Question: I have an input field that takes use of 'datepicker':
'''
<input id="datepicker-start_date" class="form-control text-center hasDatepicker" readonly="true" type="text">
'''
and I want to make it possible for the date to be picked only by clicking (so, no input-typing). For that purpose I enabled the 'readonly' property. But now the field looks as if it's disabled (gray background) and when I hover it, the selector hand is with a red-crossed (a "no-go") symbol:

So, how can I achieve an effect similar to "read-only", but not having the "disabled" hand-selector and etc.?
The JS code:
'''
var dateToday = new Date();
var start_date = $("#datepicker-start_date");
start_date.datepicker({
changeMonth: true,
changeYear: true,
dateFormat: "yy-mm-dd",
yearRange: "-00:+01",
minDate: dateToday,
onSelect: function (selected) {
$("#datepicker-arrival_date").datepicker("option", "minDate", selected)
}
});
var arrival_date = $("#datepicker-arrival_date");
arrival_date.datepicker({
changeMonth: true,
changeYear: true,
dateFormat: "yy-mm-dd",
yearRange: "-00:+01"
});
'''
HTML:
'''
<input id="datepicker-start_date" class="form-control text-center hasDatepicker" placeholder="When do you go?" readonly="readonly" data-parsley-required="true" name="start_date" type="text" value="2015-03-19">
<input id="datepicker-arrival_date" class="form-control text-center disabled hasDatepicker" placeholder="Arrive on...?" readonly="true" data-parsley-required="true" name="arrival_date" type="text" value="2015-03-20">
'''
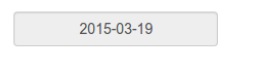
Answer: <URL>
This seems to be working for me. I had to remove the hasDatePicker class to make it work. Looking into why it causes the issue
'''
<input id="datepicker-start_date" class="form-control text-center" type="text" readonly>
'''
Give these a shot -
'''
input[readonly] {
cursor: pointer !important;
background-color: white !important;
}
'''